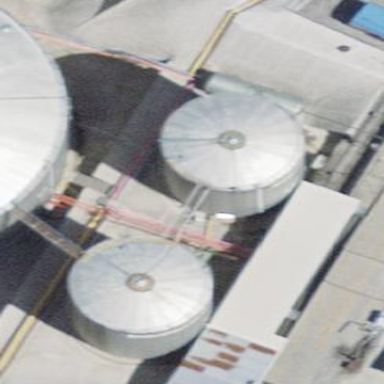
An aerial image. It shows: Storage tank with man-made structure.